Interaction volume radius: 5 \u00c5
Interaction volume height: 10 \u00c5
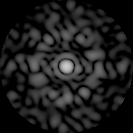
Disorder parameter: 0.8554